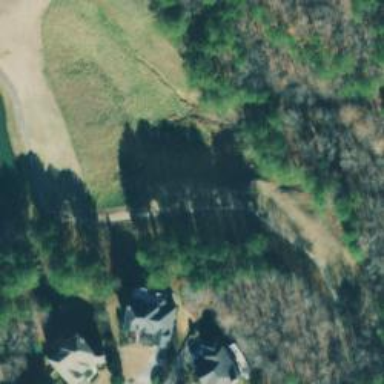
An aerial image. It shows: Covered tunnel.